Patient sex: M
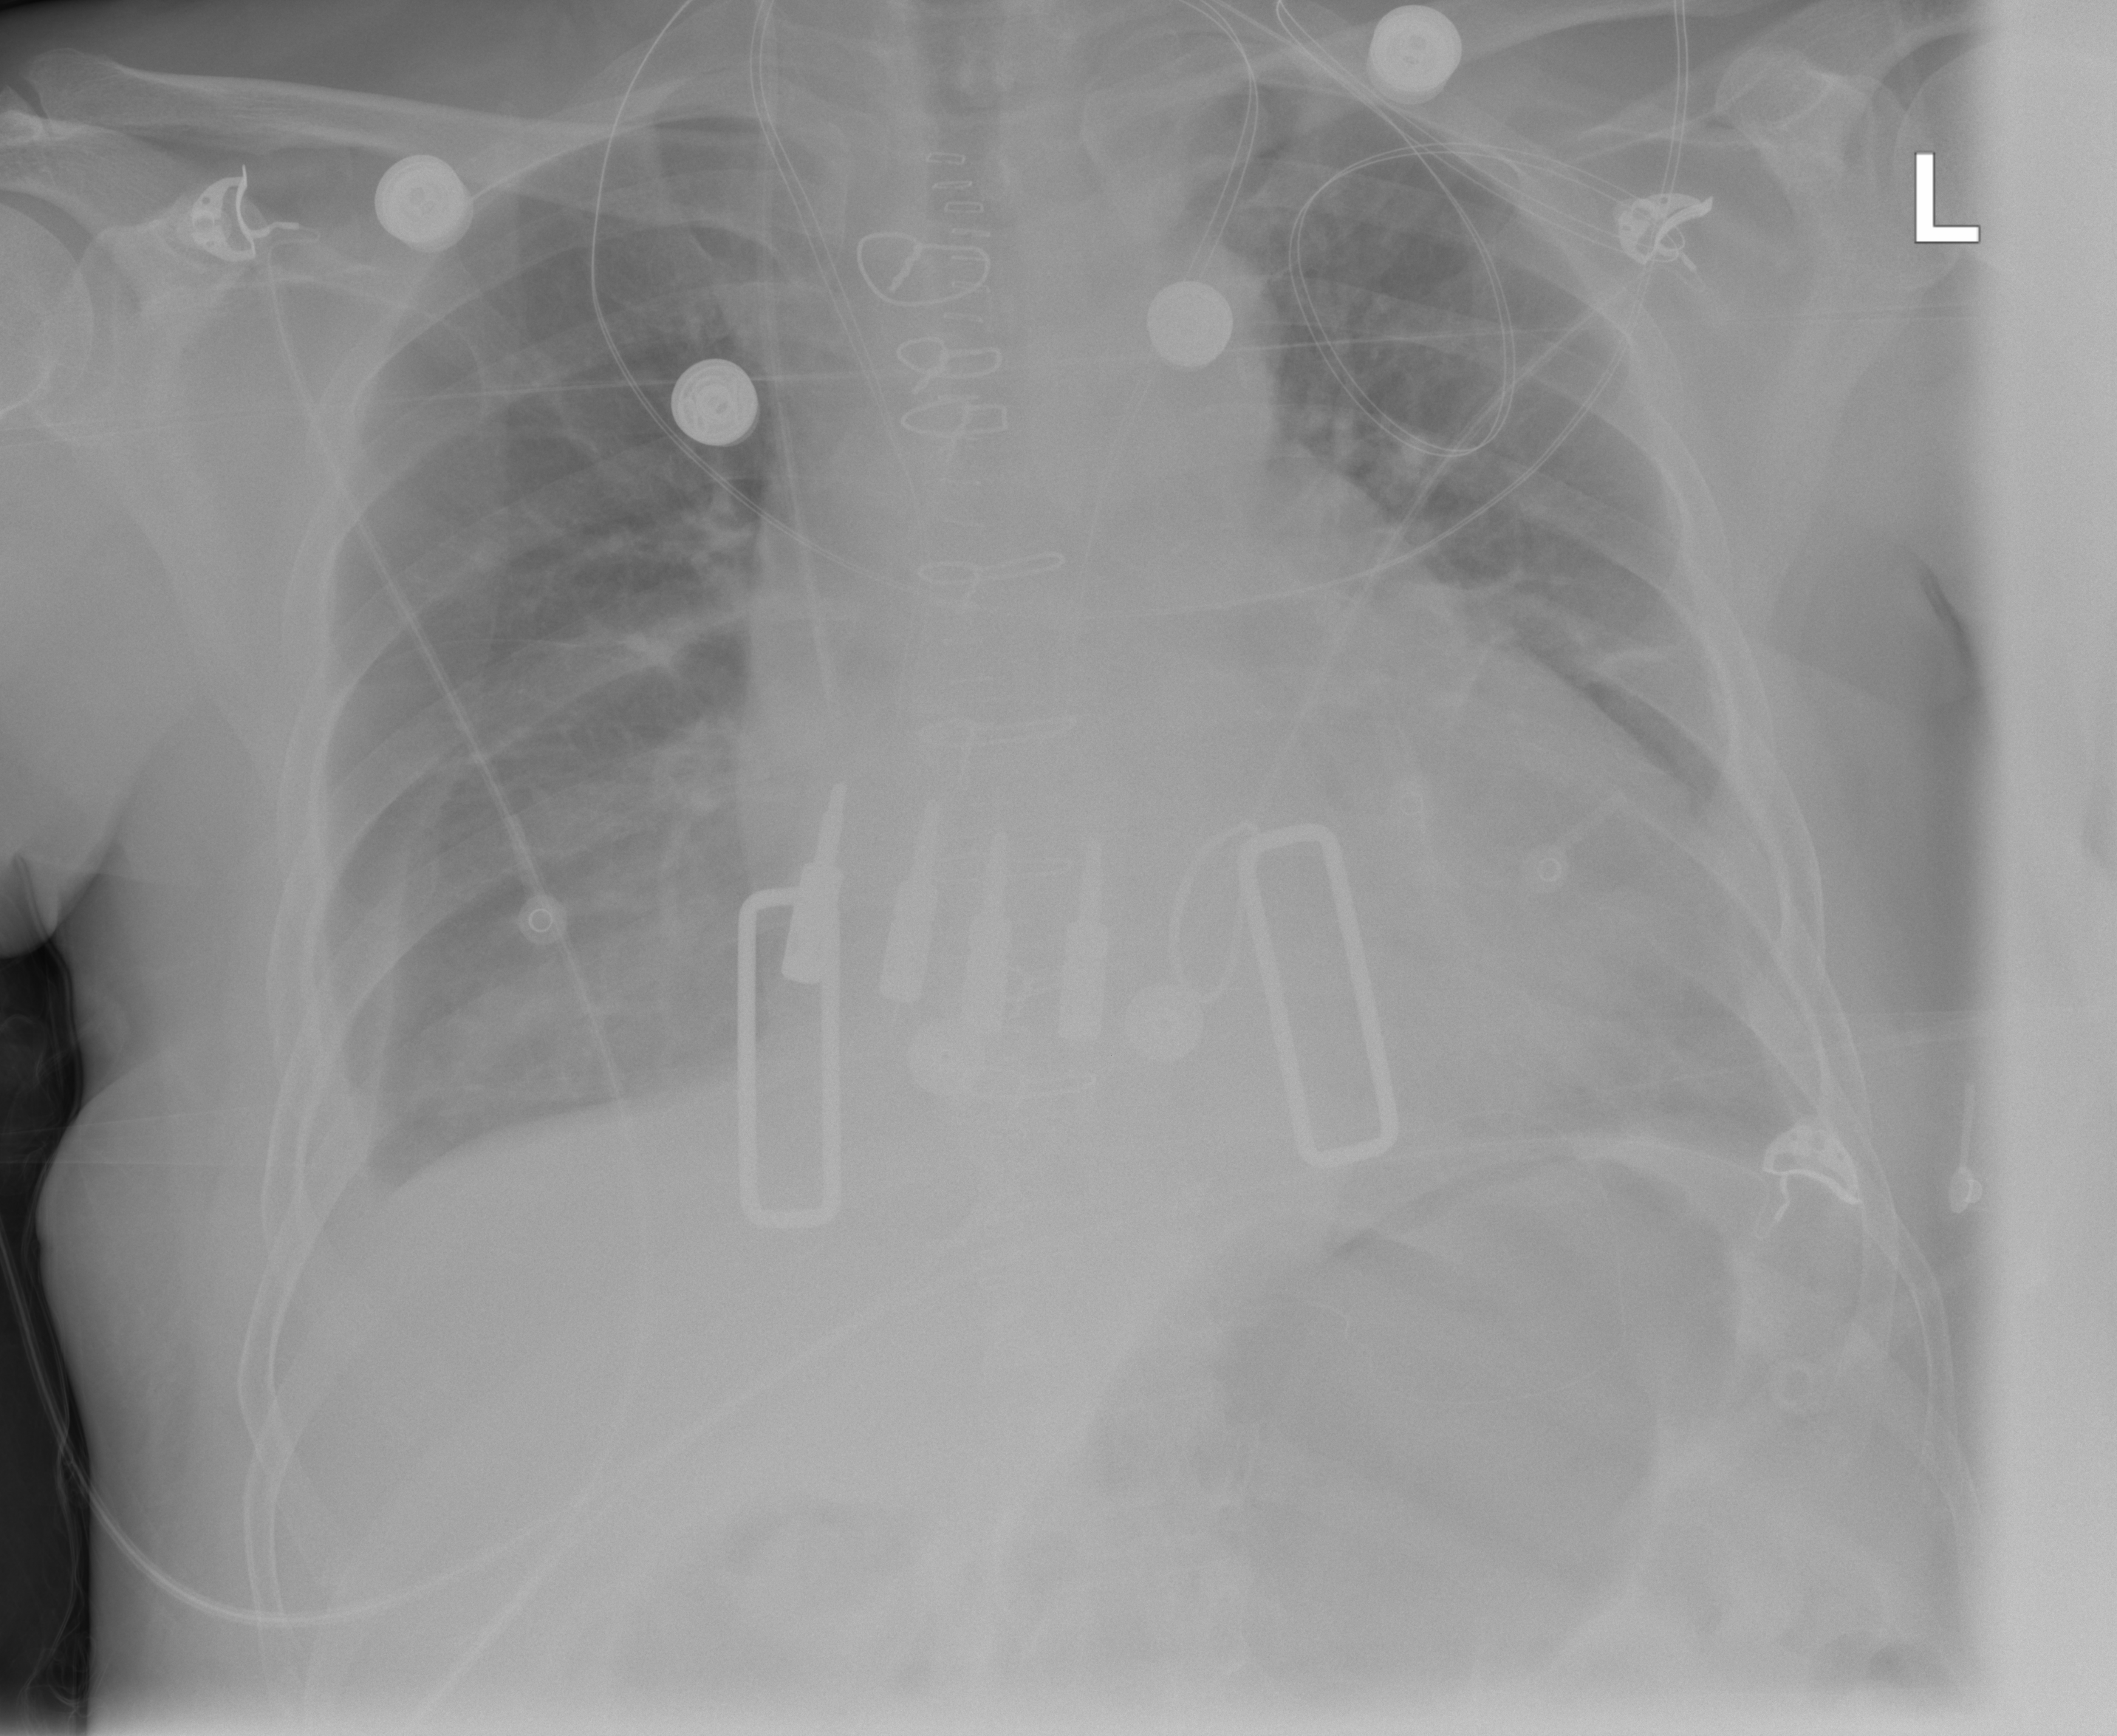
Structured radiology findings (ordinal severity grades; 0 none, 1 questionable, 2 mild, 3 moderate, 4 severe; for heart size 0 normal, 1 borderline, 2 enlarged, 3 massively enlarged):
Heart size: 0
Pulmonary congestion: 0
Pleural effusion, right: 2
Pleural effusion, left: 0
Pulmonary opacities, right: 0
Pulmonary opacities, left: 0
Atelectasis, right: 2
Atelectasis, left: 2